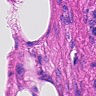
Metastatic tissue present: no